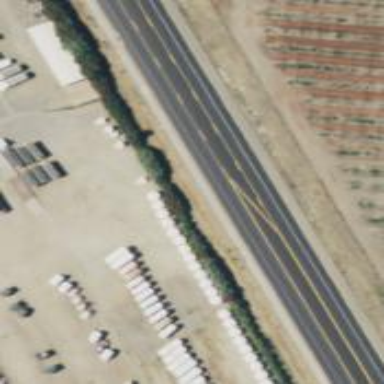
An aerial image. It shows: Asphalt trunk highway.